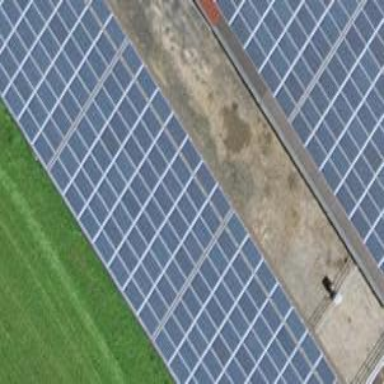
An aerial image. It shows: Solar power generator with photovoltaic panels.